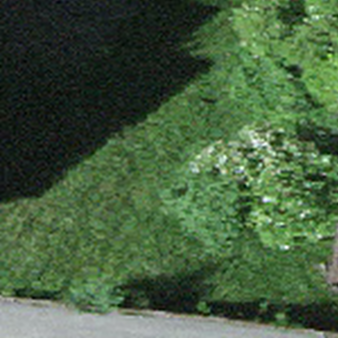
Label: other